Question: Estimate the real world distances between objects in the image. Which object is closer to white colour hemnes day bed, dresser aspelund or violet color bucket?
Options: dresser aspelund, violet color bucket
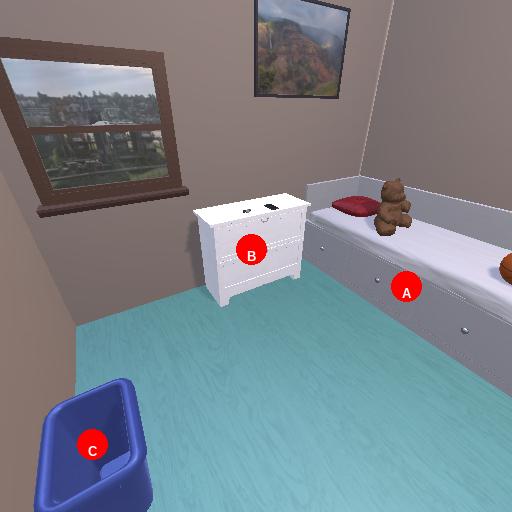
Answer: dresser aspelund